Question: I want to jump out from quotes. When I was not using ReSharper 'Tap' key helped to jump out from double quotes, but it is not working when using ReSharper.
Of course I do not want to use right arrow key.
Help please.

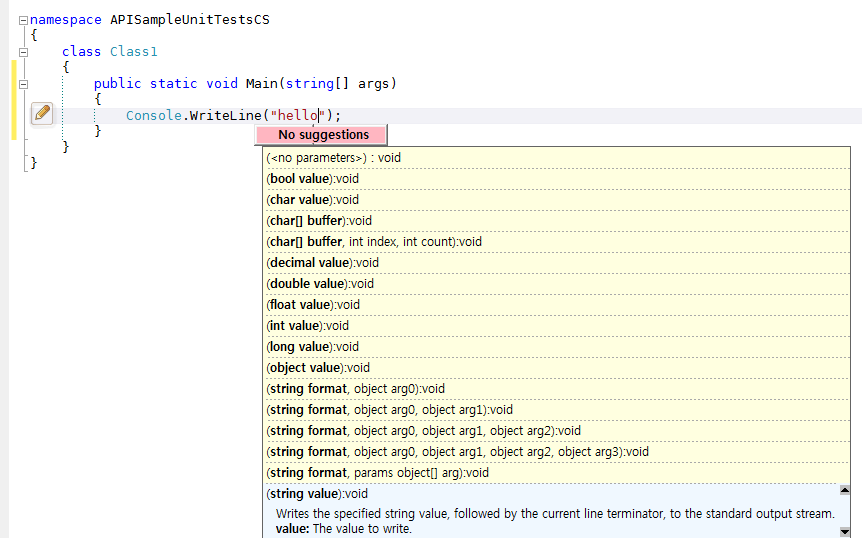
Answer: If you're looking to jump out of the method arguments altogether, use Ctrl+Shift+Enter (Complete Statement).
If your intention is to quit the current string value to start entering the next argument, then I'm not sure anything apart from the right arrow or Ctrl + right arrow will work.
What's the 'Tap' key btw?